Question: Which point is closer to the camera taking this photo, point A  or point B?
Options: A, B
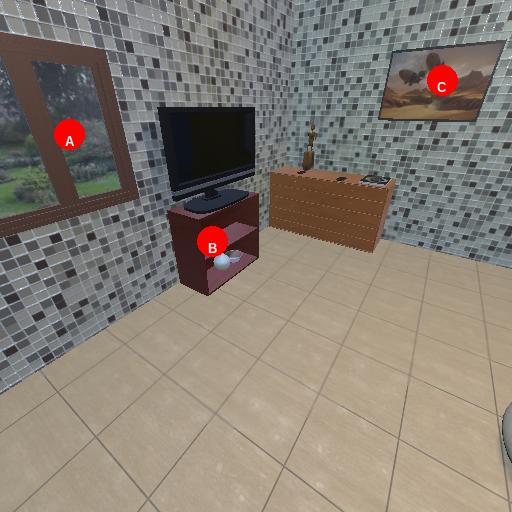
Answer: A